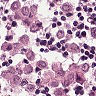
Metastatic tissue present: yes